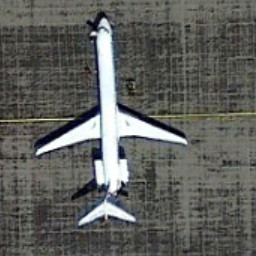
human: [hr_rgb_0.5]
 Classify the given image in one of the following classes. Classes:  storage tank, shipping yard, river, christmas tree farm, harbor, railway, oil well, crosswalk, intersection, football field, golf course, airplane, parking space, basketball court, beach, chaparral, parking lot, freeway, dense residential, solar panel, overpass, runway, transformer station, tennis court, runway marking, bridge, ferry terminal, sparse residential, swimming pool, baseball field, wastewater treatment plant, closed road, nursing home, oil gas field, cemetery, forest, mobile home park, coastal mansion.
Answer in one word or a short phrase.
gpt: airplane